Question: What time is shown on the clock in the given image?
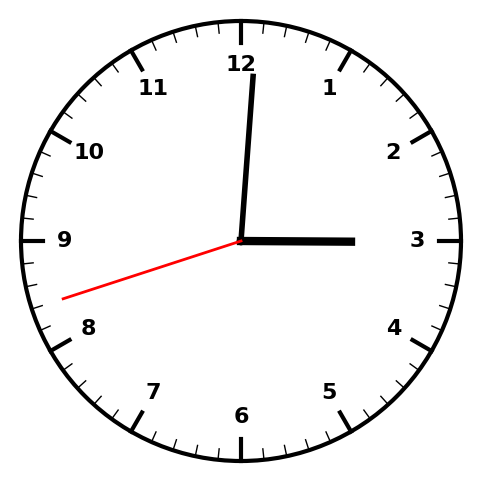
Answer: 03:00:42